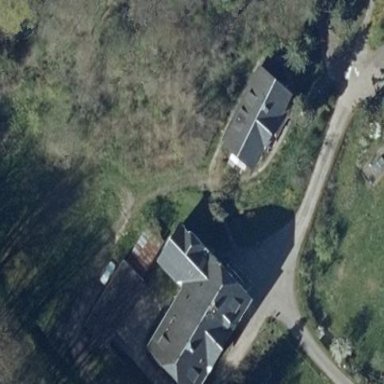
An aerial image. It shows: Hostel building.